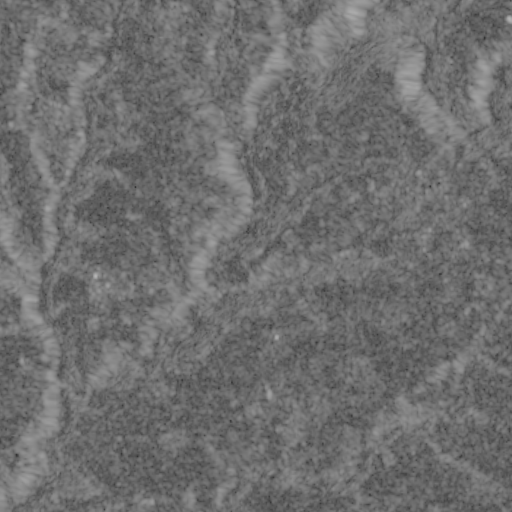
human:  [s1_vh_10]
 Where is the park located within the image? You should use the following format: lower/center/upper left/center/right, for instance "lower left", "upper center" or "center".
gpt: The park is located in the upper right of the image.
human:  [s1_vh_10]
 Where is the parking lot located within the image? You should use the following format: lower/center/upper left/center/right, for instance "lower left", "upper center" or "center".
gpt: The parking lot is located in the center right of the image.
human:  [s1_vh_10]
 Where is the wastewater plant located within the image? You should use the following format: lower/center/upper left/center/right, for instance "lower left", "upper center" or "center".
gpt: The wastewater plant is located in the upper right of the image.
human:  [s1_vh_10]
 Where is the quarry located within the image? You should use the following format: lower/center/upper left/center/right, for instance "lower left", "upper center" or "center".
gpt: There is no quarry in the image.

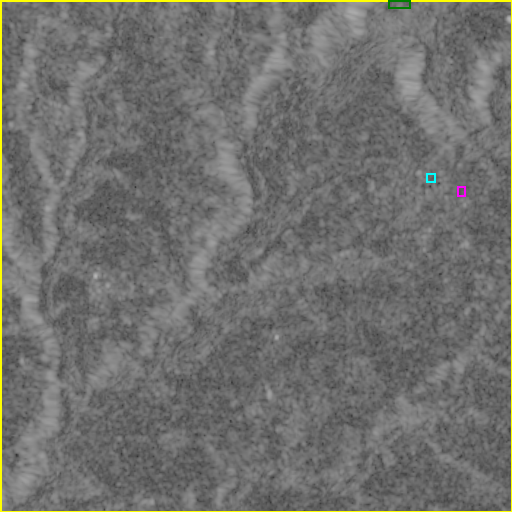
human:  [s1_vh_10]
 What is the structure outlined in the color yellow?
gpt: The structure outlined in yellow is a crop field.
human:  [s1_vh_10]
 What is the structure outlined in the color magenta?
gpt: The structure outlined in magenta is a park.
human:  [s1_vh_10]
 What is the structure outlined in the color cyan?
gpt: The structure outlined in cyan is a parking lot.
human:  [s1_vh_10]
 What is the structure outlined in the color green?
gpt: The structure outlined in green is a wastewater plant.
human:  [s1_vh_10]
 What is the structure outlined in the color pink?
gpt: There is no pink outline.